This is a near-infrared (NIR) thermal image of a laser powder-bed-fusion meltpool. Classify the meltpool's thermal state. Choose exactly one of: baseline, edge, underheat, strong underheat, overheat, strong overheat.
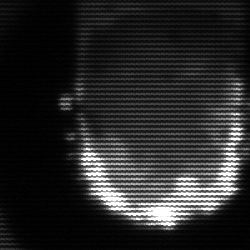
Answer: baseline